Field crop: maize
Growth stage: 2
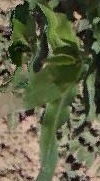
Species: maize